一年级 · 组合数学
我是分类小能手。（8 分）

(1) 分一分, 涂一涂。( 4 分)

监 <br> 2 0000000000

(2) 按下面的分法, 填一填。( 4 分)

|  | 水果类 | 蔬（shū）菜类 |
| :---: | :--- | :--- |
| 个数 |  |  |
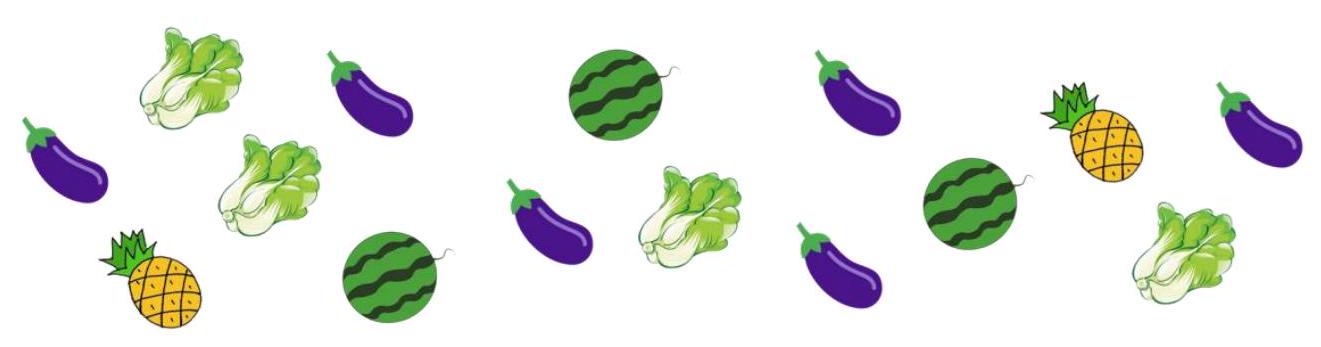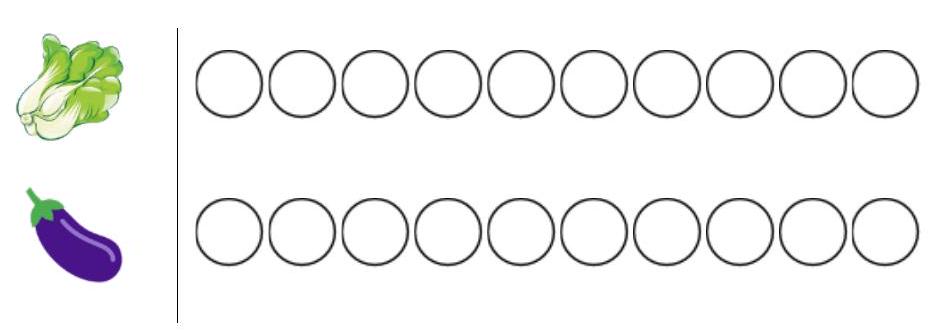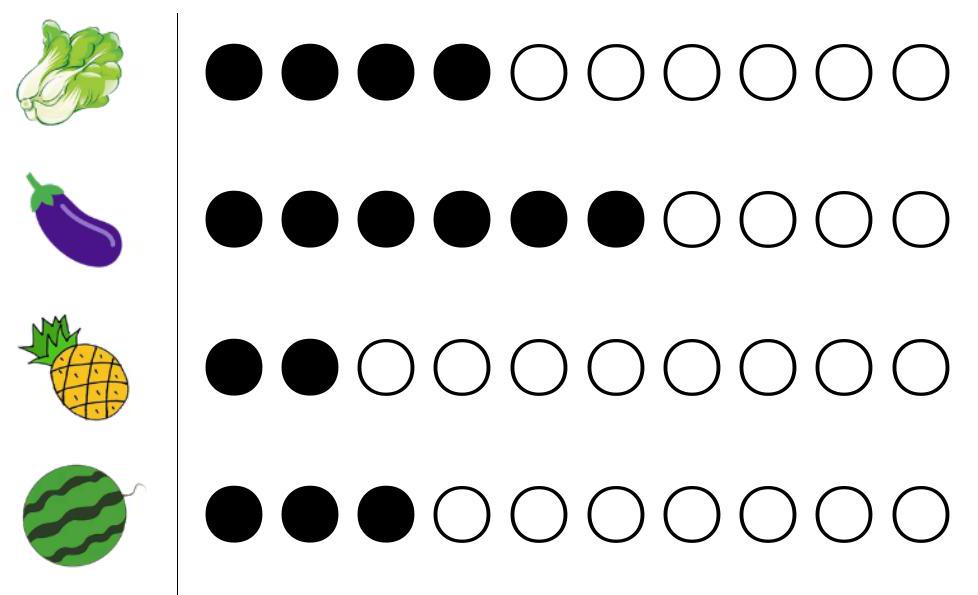
答案: 解（1）（每行 1 分, 共 4 分）【多涂、少涂均不得分】

（2）（每空 2 分，共 4 分） $5 ； 10$